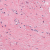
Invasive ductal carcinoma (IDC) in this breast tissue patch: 0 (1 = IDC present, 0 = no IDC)